Question: I have stored some Latitude and Longitude in a SQLite Database, as shown in the screenshot.

Database name: 'database'
Table name: 'table'
Fields in table Table:
'''
* Name
* Score
'''
I am developing an iPhone application. In that, if I give a 'latitude','longitude' and a 'range'(distance) as input, I should get the set of 'latitudes' & 'longitudes' from the database for the given 'range' as the result. For example,
If I give the input parameters as
'Latitude -> 40.7000, Longitude -> -73.9500 and Range -> 30 miles', it should check the database for the 'Latitude & Longitude' in the given 'range' and return the 'result'.
So, the 'result' should be
'''
40.752199, -73.996696
40.793019, -73.969574
40.750898, -73.86898
40.675431, -73.954811
40.68194, -73.927689
'''
How could I work this out in iPhone? Thanks in advance.
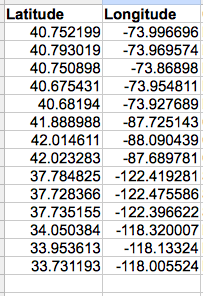
Answer: What you are looking for is called the Haversine function. This page has a great SQLite function that works well and fast.
<URL>
If that one doesn't work for you, search for Haversine and you'll find one that does.
You many need to add a "WHERE distance < 30" to your SQL. You may also need to adjust the numbers used to get miles instead of kilometers.